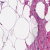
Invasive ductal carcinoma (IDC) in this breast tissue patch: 0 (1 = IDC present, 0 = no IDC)